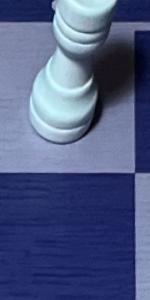
Label: Empty